Field crop: maize
Growth stage: 2
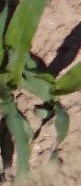
Species: maize